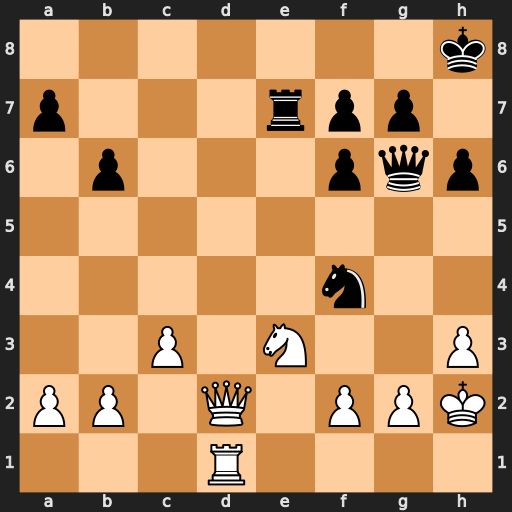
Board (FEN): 7k/p3rpp1/1p3pqp/8/5n2/2P1N2P/PP1Q1PPK/3R4
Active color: w
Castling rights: -
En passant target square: -
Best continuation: Qd8+ Kh7 Qxe7